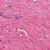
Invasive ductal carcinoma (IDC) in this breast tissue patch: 0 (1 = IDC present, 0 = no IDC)